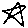
Label: star